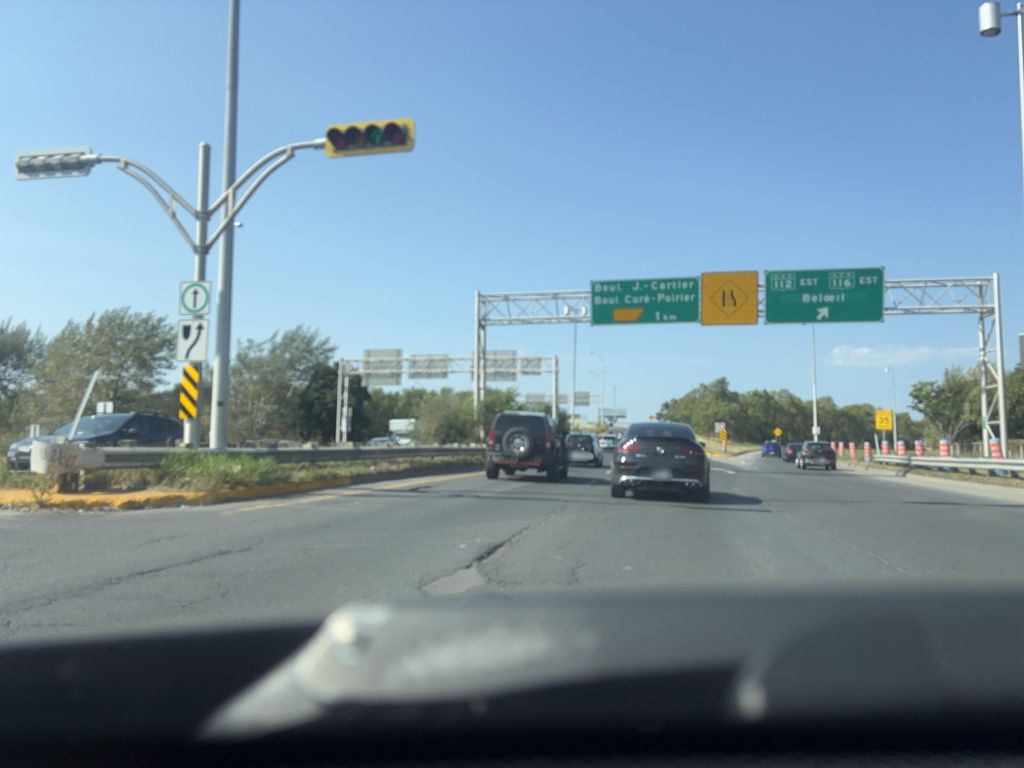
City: montreal